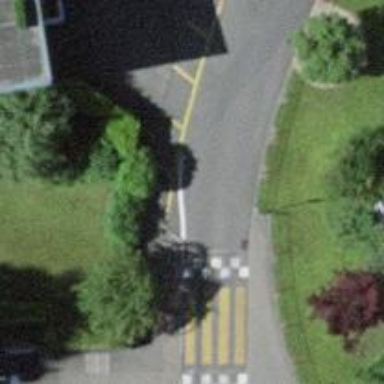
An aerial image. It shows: Kerb barrier.